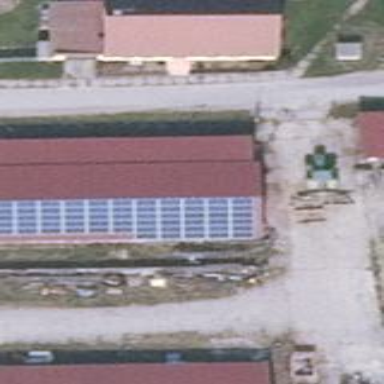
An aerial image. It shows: Building equipped with solar photovoltaic panel for generating electricity. The small installation is solar power generator.